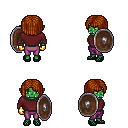
a pixel art fantasy rpg character, female body template, orc, green skin, maroon long-sleeve shirt, magenta pants, brunette pageboy hairstyle, gold gloves, ghillies, shield, four views (front, back, left, right), 2x2 character sprite sheet, small pixel art, hard edges, no anti-aliasing